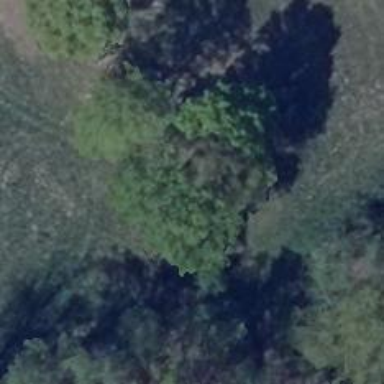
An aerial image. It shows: Row of trees in natural setting.